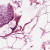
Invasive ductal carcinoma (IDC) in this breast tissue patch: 0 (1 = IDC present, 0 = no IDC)